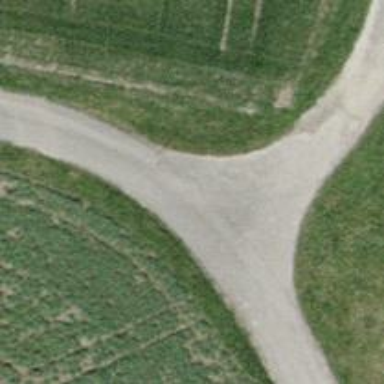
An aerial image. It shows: Unclassified road.